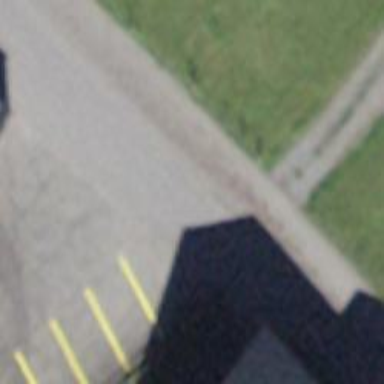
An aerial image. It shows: Tertiary road with asphalt surface.